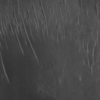
Label: not_dusty